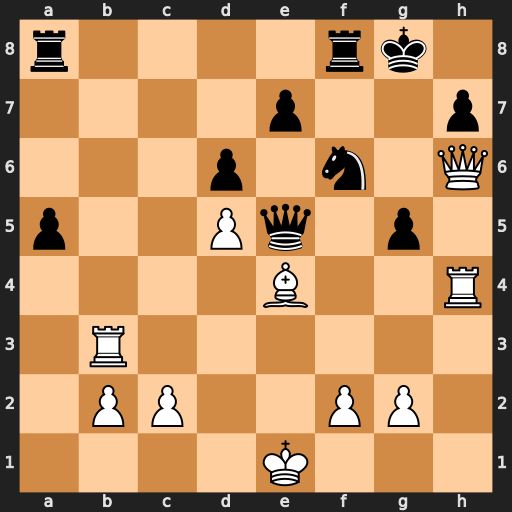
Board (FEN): r4rk1/4p2p/3p1n1Q/p2Pq1p1/4B2R/1R6/1PP2PP1/4K3
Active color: w
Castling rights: -
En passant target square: -
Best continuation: Rg3 Qxe4+ Rxe4